Interaction volume radius: 10 \u00c5
Interaction volume height: 20 \u00c5
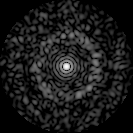
Disorder parameter: 0.8316